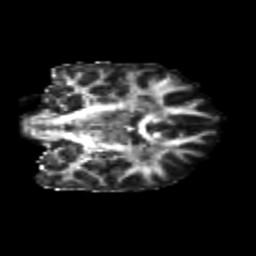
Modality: FA
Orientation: coronal
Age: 24
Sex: female
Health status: healthy
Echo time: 0.074 s